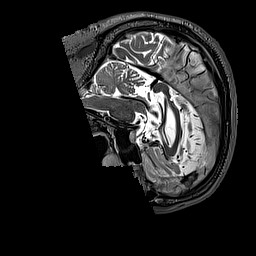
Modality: T2w
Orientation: sagittal
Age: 47
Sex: male
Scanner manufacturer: siemens
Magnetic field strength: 3 T
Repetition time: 3.2 s
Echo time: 0.567 s